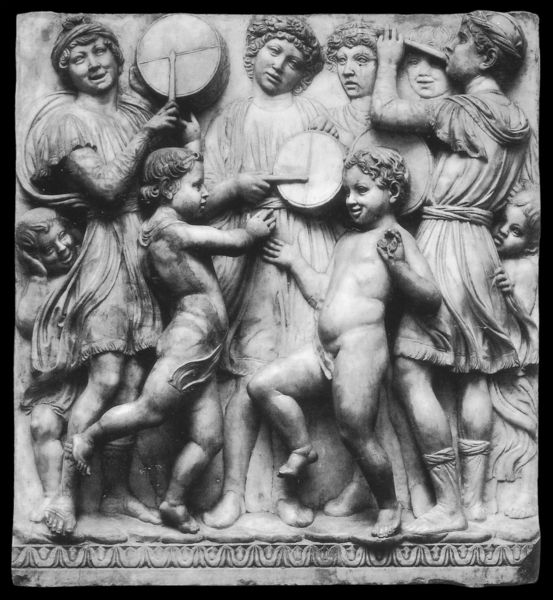
Titel: Cantoria
Künstler: Luca della Robbia
Institution: Florenz, Museo dell´Opera del Duomo
Schlagwörter: gruppe, nackt, menschen, frau, grau, kleid, marmor, männer, tanz, feier, mütze, wand, arme, stein, portrait, kind, musik, tanzen, locken, renaissance, tugend, kinder, beine, lächeln, relief, röcke, schuhe, jungen, füsse, laut, socken, junge, freude, foto, lachen, spiel, bub, allegorie, trommel, rom, fries, flöte, antik, griechenland, antikisierend, fröhlich, fresko, reigen, flöten, erwachsene, mütter, tambourin, tamburin, trommeln, musikanten, donatello, instreumente, zymbeln, percussion